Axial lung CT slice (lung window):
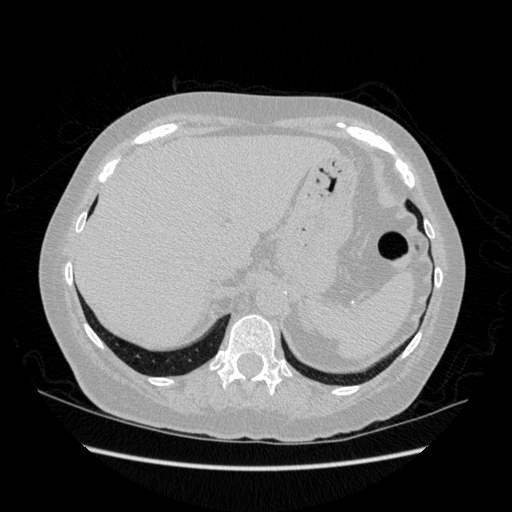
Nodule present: no